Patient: sex F, age 32
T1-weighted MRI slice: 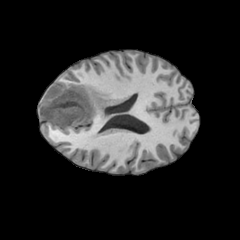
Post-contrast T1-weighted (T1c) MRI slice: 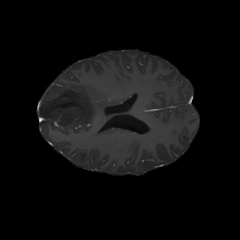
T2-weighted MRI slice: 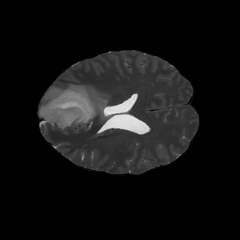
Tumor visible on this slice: yes
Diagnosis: Astrocytoma, IDH-mutant
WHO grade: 3